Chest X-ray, PA view. Patient: 45 years old, sex F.
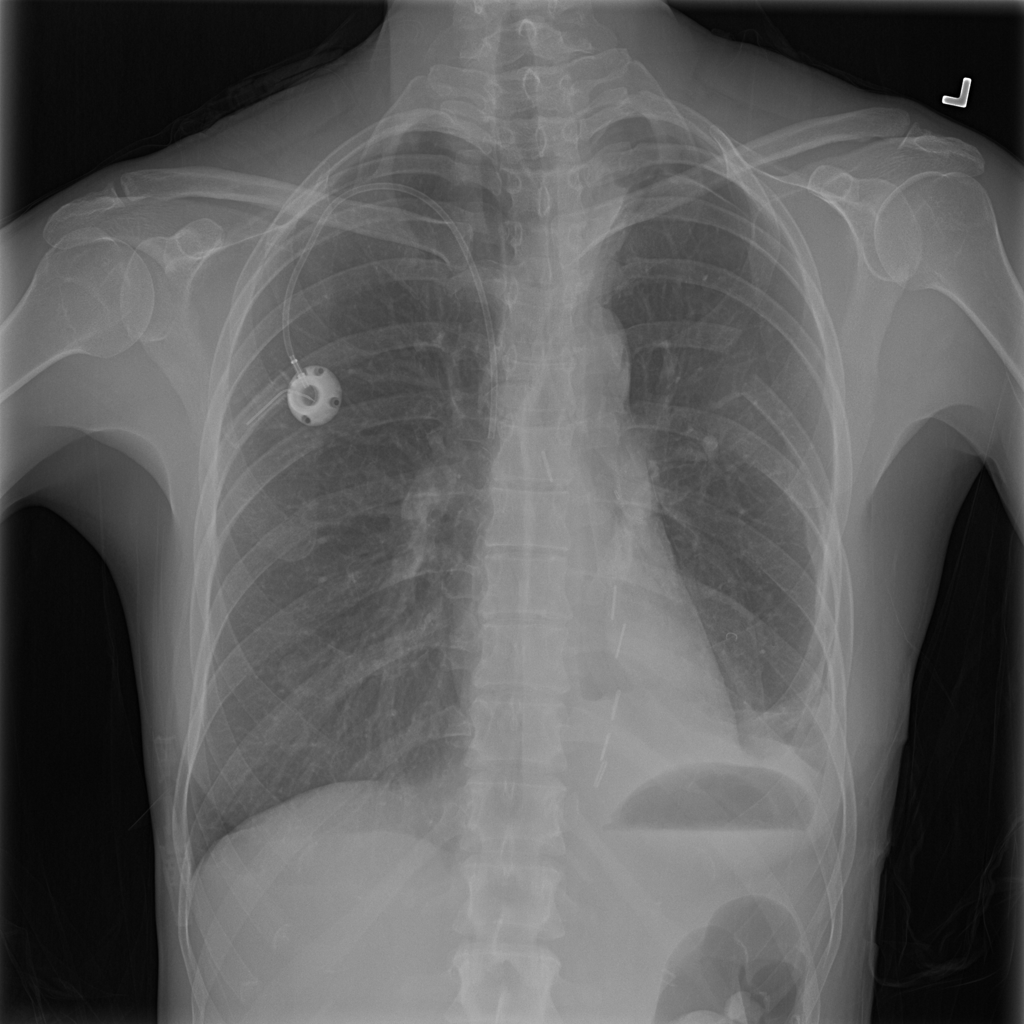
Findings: No Finding